Question: SO I'm trying to get some work done in Excel 2013, and after getting an initial formula to work, I dragged it across several other cells. I did all the standard locking of references and such, even copied the exact formula into the new cell formula window with copy paste. The formula works in the first cell, not in those it's dragged over. It also works in seemingly random cells when pasted around (see screen shot).
Formula is below... this was a brand new sheet, the cells had not been initialized until the formula was pasted. Is this an issue with Excel 2013? Since the formula works in some pastes perfectly, and not in others, I don't think that's the issue... I changed the cell format after the pastes in a couple cells to see if that changed results at all - it does not.
Update: I added in the false value, and the IF is evaluating to false on the zero cells... why it's correctly true in some, and false in others is still a mystery.
'''
=MIN(IF('Metrics'!$DL$2:$DL$1725=$L$2&$O$2,'Metrics'!$DH$2:$DH$1725))
'''

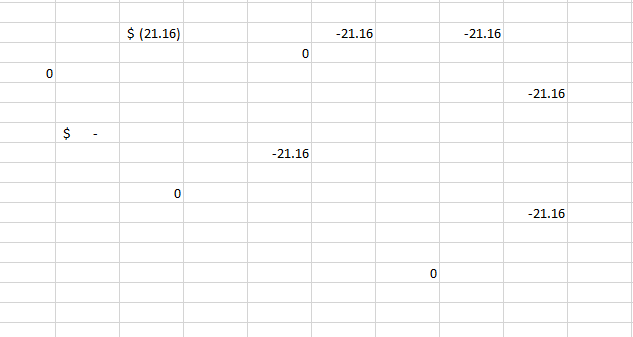
Answer: The issue is that for the formula to correctly evaluate it should be set as an array (ctrl-shift-enter).
, Excel 2013 seems to randomly recognize the formula as an array formula, and sometimes not. Thus the formula occasionally will work, in a brand new, uninitialized cell, using/displaying the standard formula, and a correct result. Other times it will still display the same formula, but produce incorrect results since it is not being evaluated as an array.
Any of the cells that did not magically convert to an array formula, when changed to array, will update with correct values.
Only manually changed cells reflect the '{=MIN(IF(...)...))}' indication of an array formula. Cells in which the formula produced correct results still display as a non-array formula.